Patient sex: F
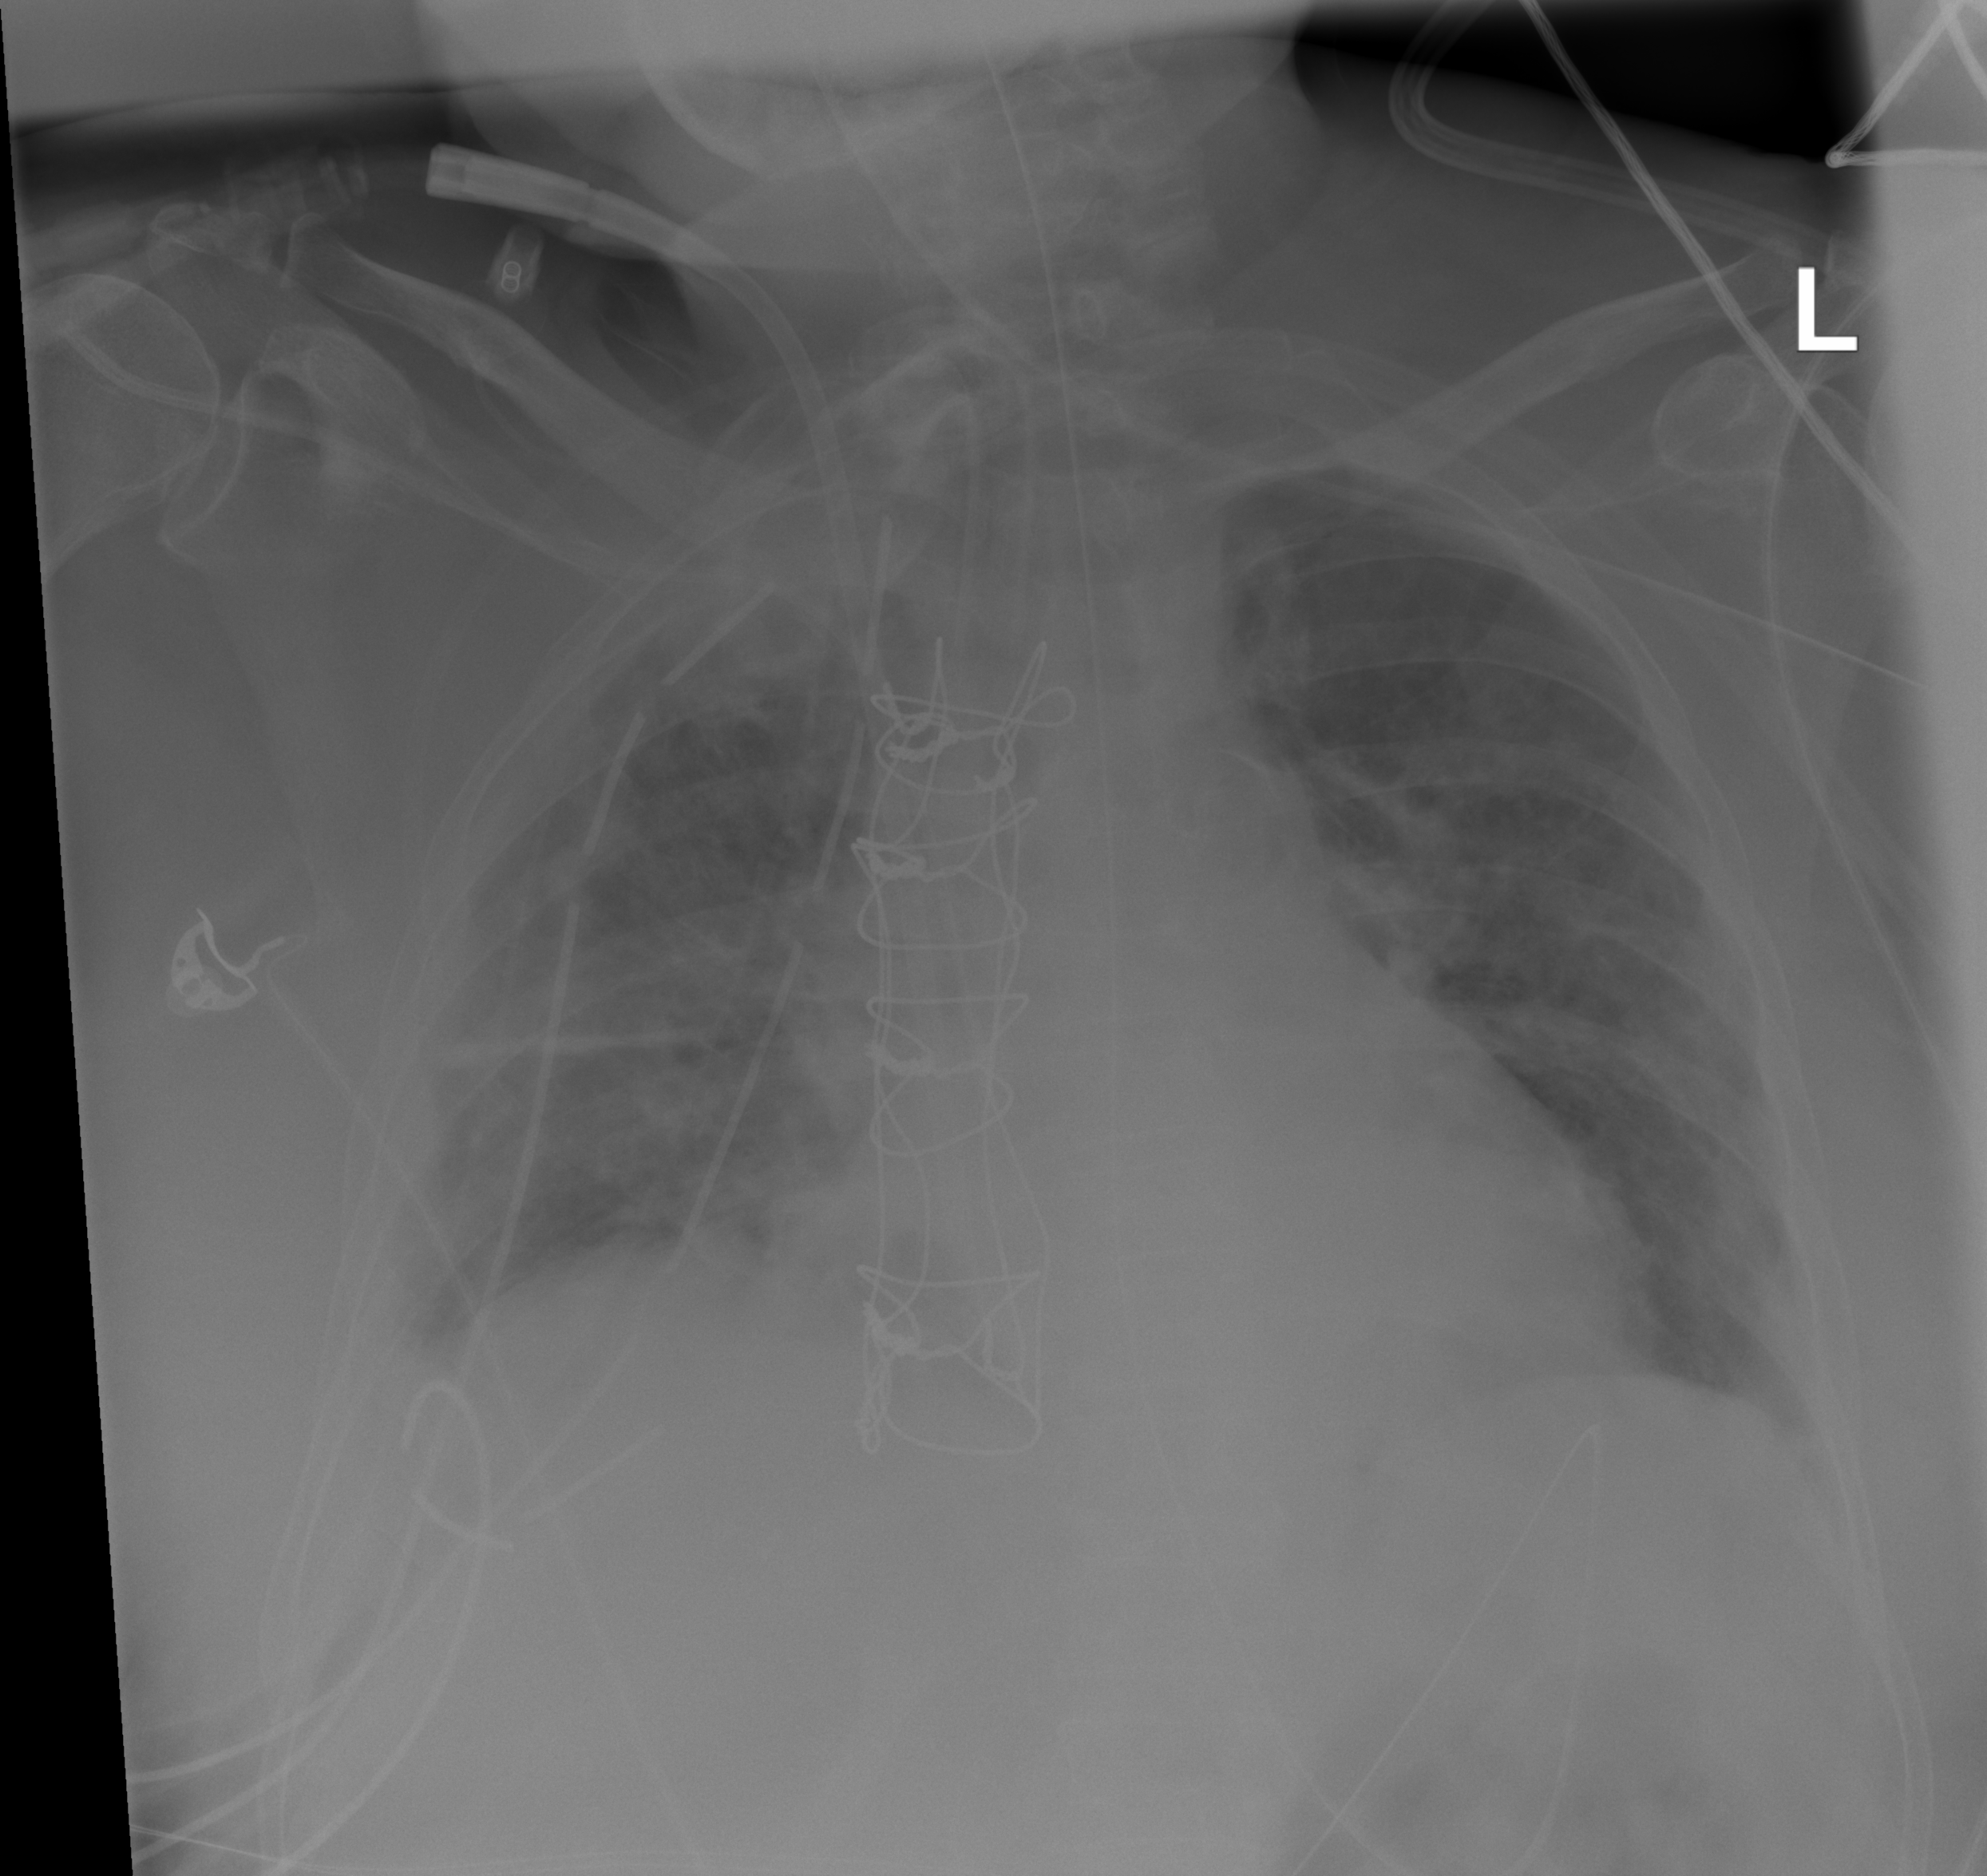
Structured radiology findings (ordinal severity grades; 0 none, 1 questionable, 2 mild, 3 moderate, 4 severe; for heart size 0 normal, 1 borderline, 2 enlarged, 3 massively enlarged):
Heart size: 1
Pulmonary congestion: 2
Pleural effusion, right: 3
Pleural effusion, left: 0
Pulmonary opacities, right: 2
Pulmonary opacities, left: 0
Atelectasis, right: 2
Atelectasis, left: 0